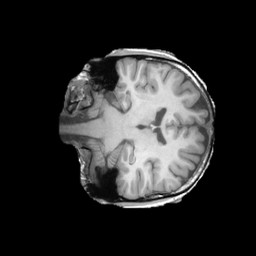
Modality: T1w
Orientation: coronal
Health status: ill
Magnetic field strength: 3 T